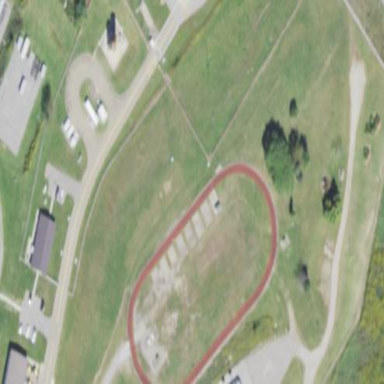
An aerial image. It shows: Track located within leisure land area.